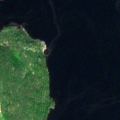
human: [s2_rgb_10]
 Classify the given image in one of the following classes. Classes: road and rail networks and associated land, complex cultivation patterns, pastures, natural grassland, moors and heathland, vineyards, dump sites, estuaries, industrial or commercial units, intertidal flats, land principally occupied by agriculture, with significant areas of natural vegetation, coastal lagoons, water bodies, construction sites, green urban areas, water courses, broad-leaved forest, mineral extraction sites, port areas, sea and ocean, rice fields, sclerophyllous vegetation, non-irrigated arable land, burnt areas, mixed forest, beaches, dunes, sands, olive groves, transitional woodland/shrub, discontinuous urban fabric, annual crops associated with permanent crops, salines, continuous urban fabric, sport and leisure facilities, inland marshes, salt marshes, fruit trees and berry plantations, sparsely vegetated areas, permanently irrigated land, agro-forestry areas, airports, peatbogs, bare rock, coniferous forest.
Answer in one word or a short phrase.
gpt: coniferous forest, mixed forest, water bodies